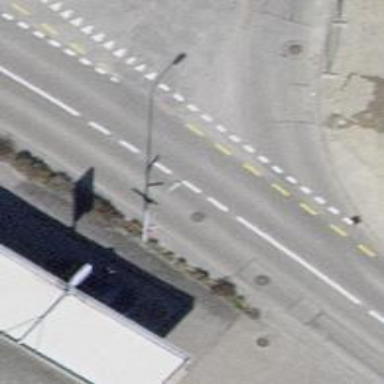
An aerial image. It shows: Secondary road.